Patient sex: M
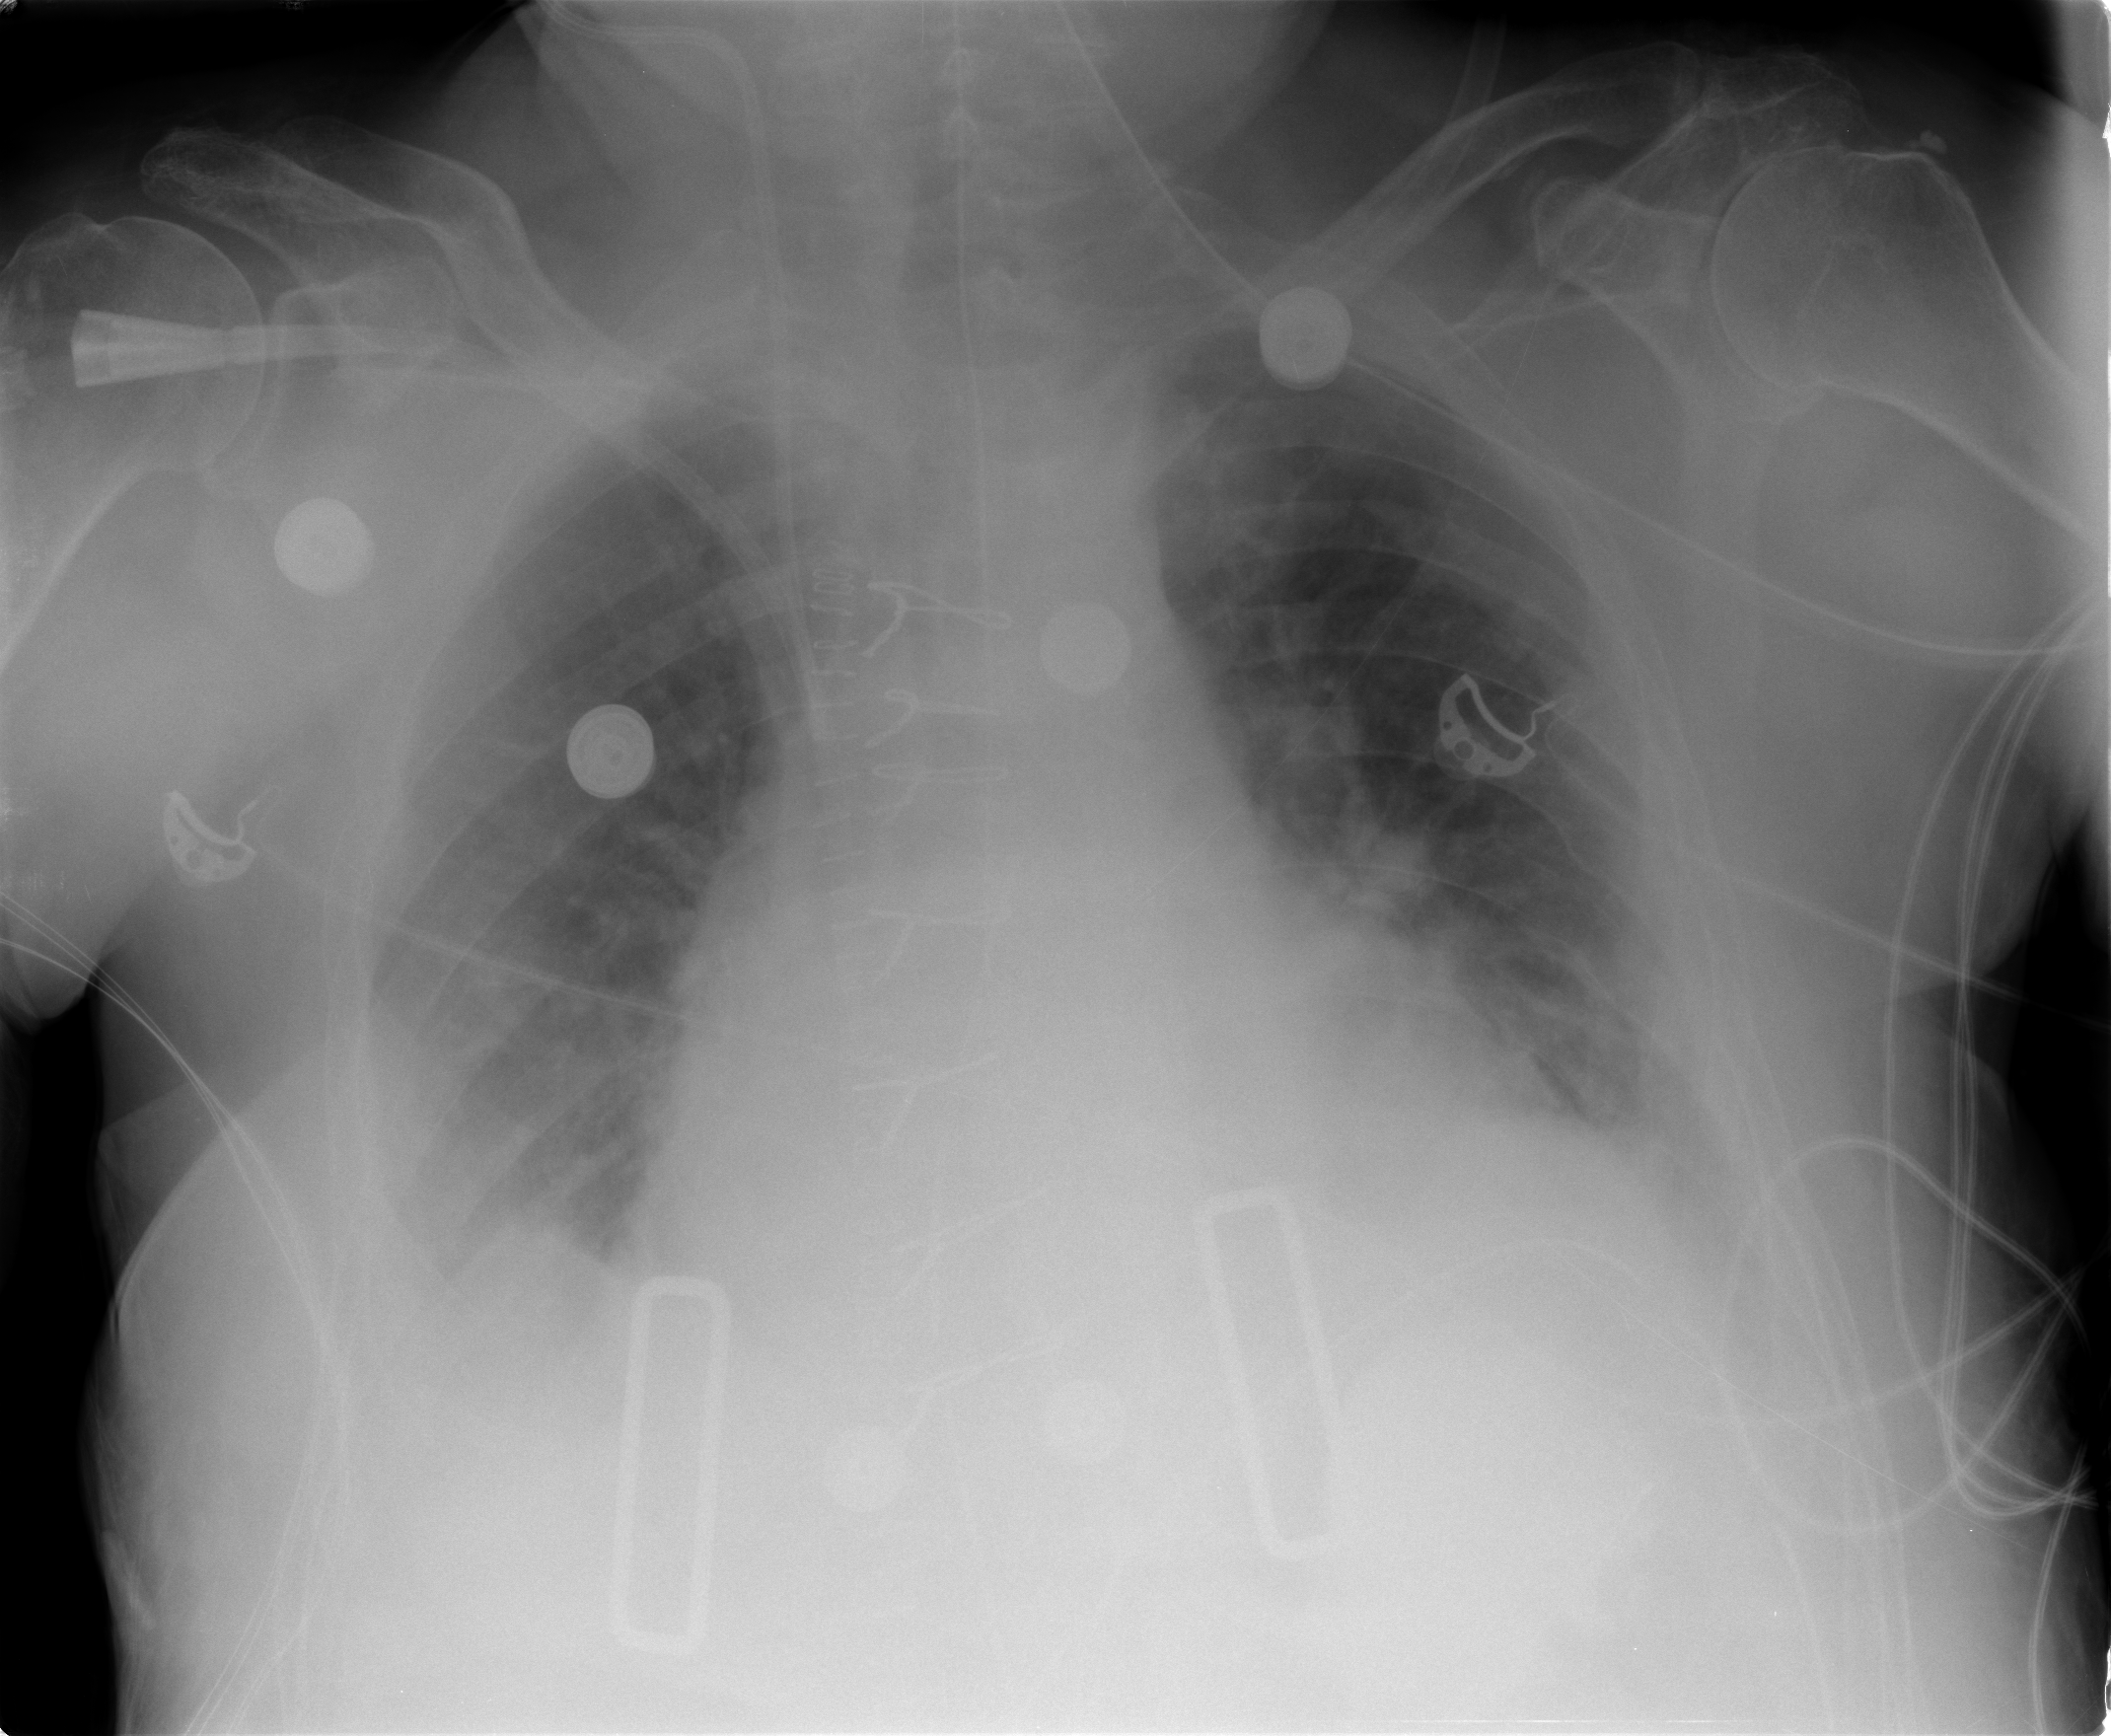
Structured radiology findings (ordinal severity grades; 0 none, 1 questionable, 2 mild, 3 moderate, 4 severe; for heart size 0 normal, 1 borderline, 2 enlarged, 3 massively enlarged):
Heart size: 2
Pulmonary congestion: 2
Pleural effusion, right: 2
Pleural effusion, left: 2
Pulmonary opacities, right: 0
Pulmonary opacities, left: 0
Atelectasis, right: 2
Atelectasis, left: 2